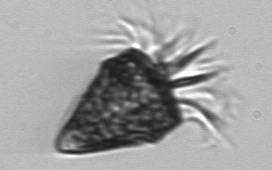
Label: Strombidium_morphotype2